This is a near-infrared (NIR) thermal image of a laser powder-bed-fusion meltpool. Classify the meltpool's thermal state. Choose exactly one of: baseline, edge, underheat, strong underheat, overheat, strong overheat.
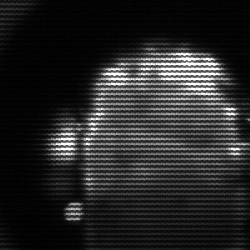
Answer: baseline